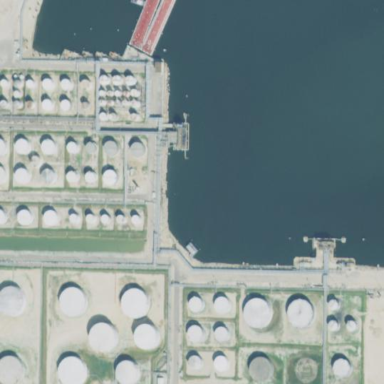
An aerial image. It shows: Industrial area primarily used for oil-related activities.